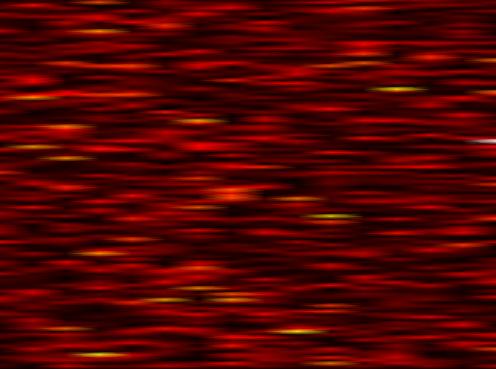
Label: WOLA